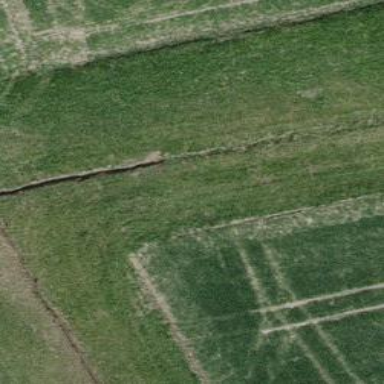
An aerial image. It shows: Ditch in the surroundings.